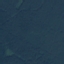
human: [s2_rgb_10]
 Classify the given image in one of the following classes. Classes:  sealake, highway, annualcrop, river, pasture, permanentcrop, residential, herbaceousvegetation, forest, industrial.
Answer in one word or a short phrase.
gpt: Forest